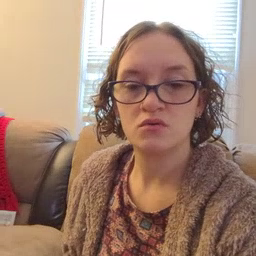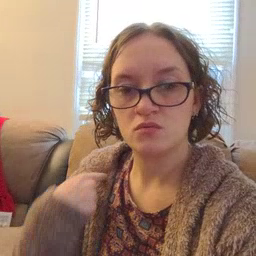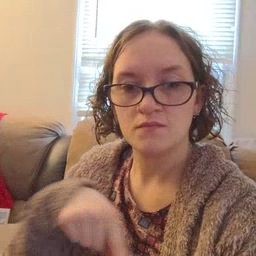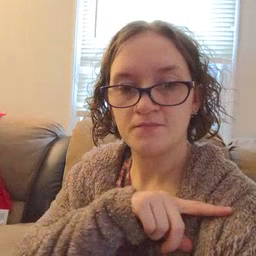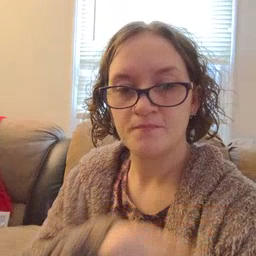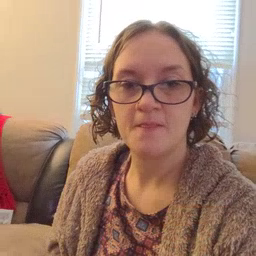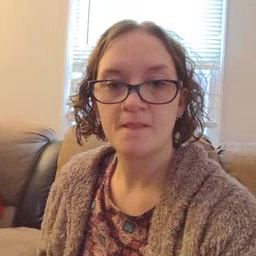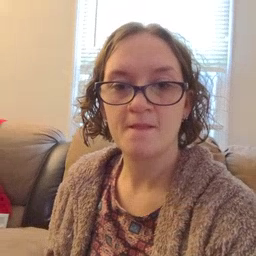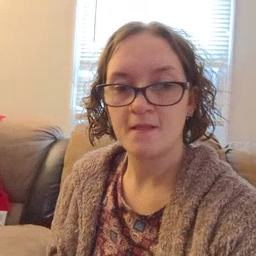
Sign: weus